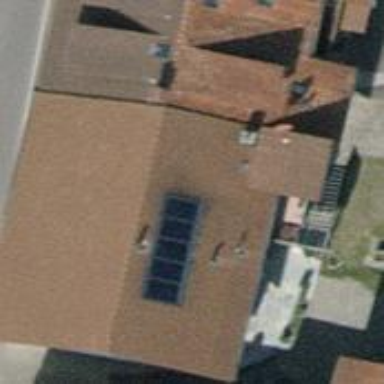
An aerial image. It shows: House with tiled roof.